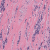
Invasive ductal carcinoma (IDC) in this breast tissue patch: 1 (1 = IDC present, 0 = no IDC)